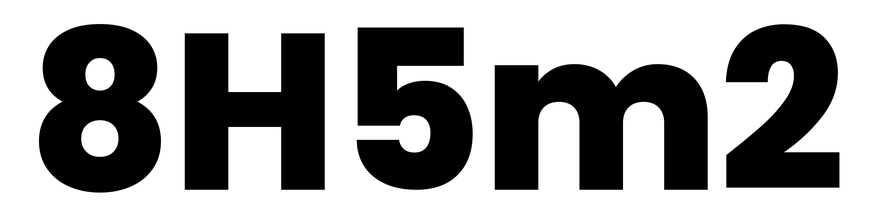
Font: Poppins-ExtraBold